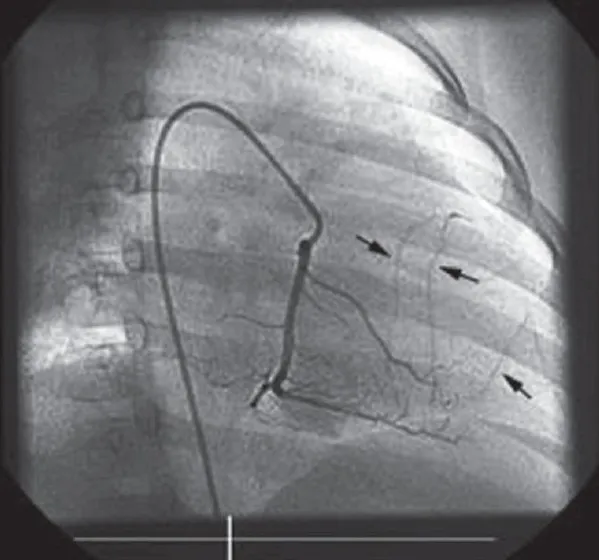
Right coronary angiography in the right anterior oblique view shows a normal dominant right coronary artery with collaterals (arrows) supplied to the left anterior descending artery (LAD).
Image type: radiology (x_ray)